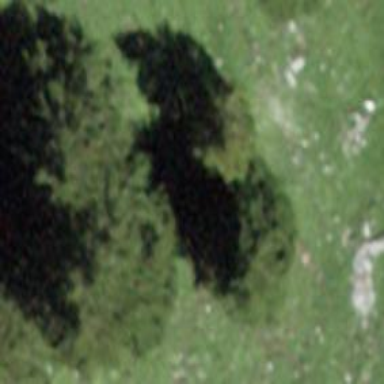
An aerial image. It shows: Beautiful tree in nature.